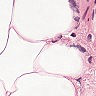
Metastatic tissue present: no